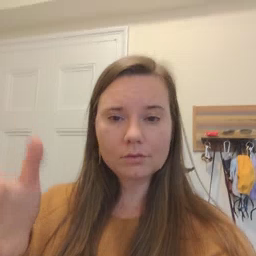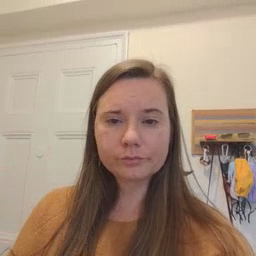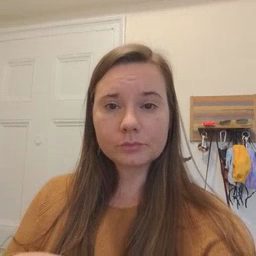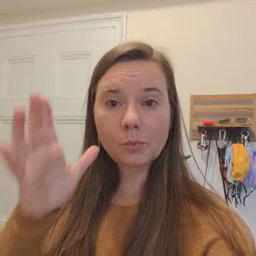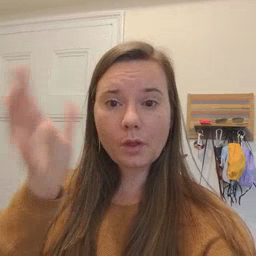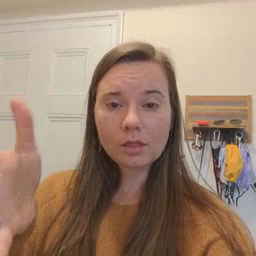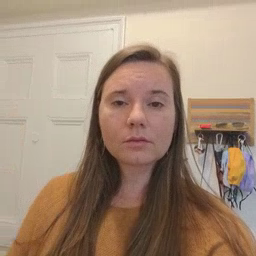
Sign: will